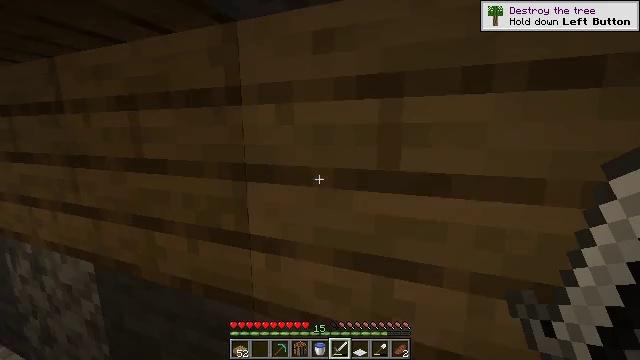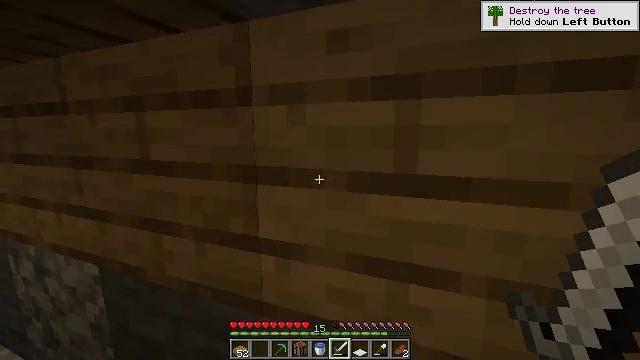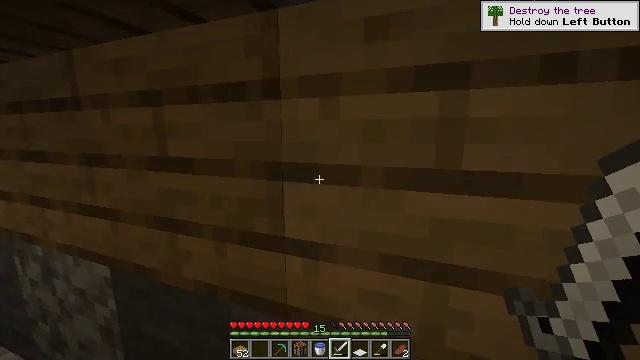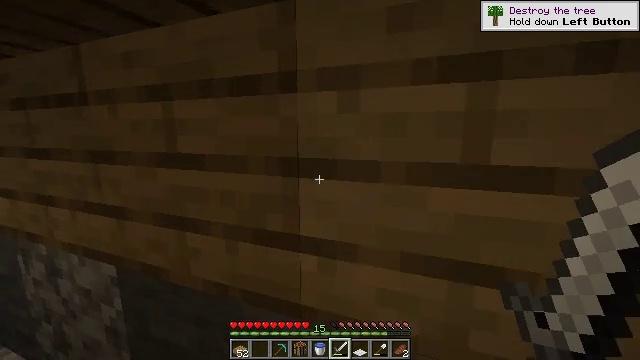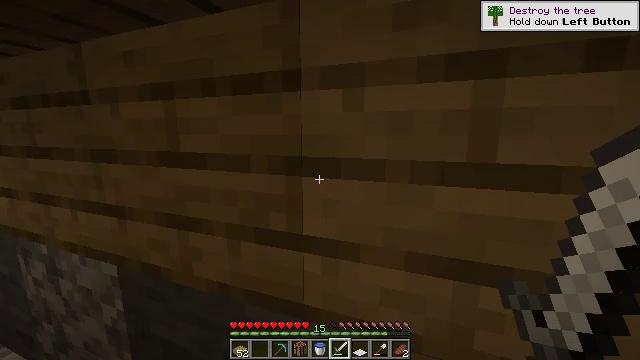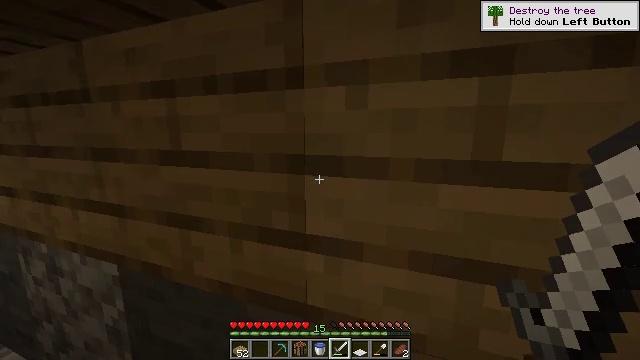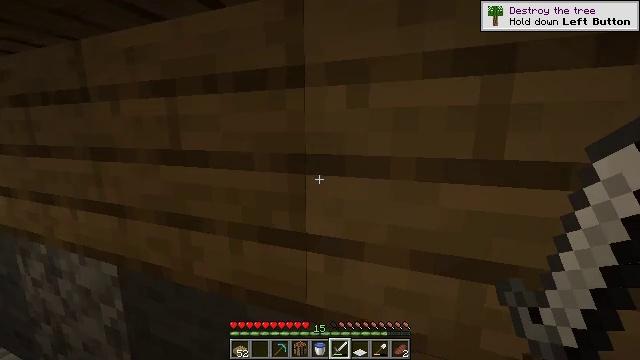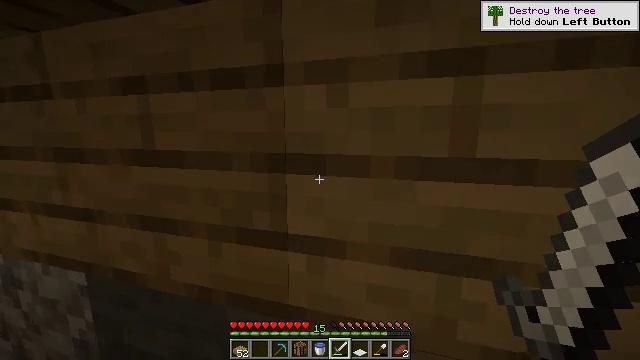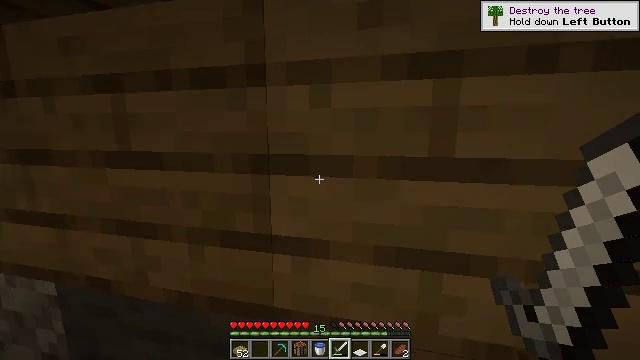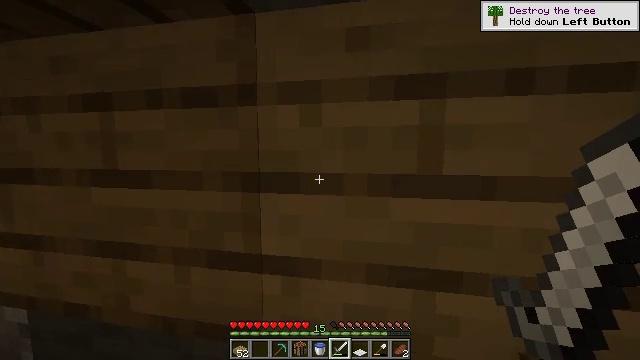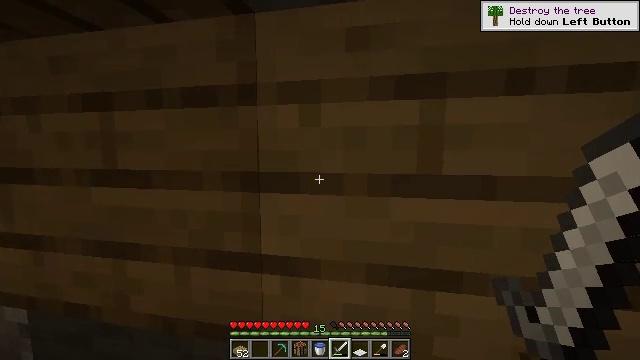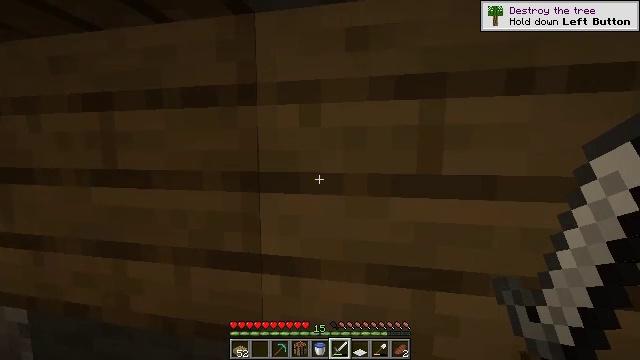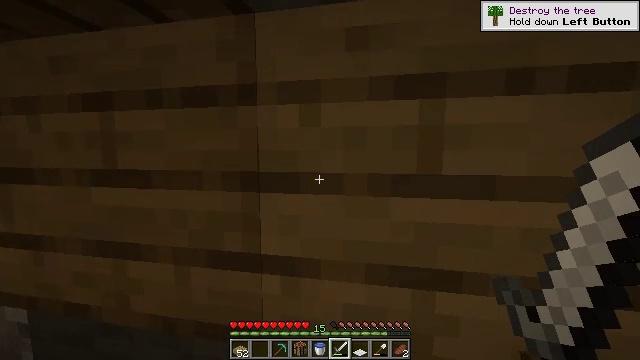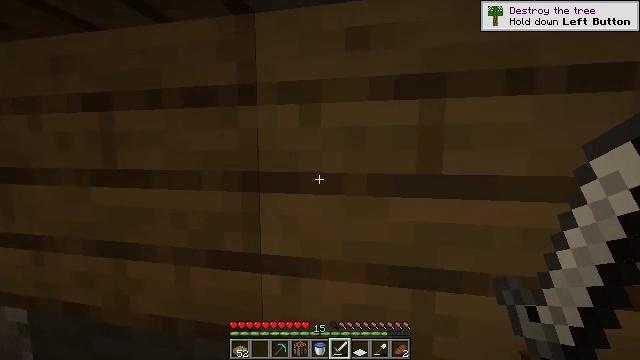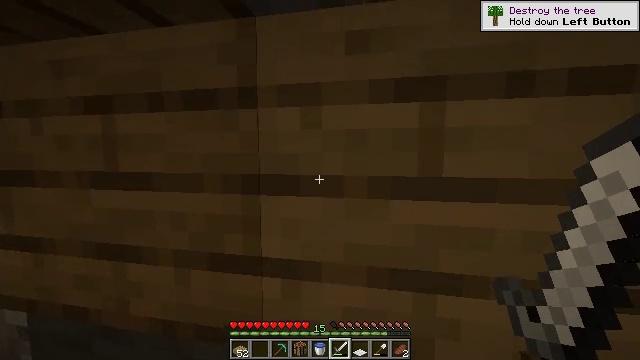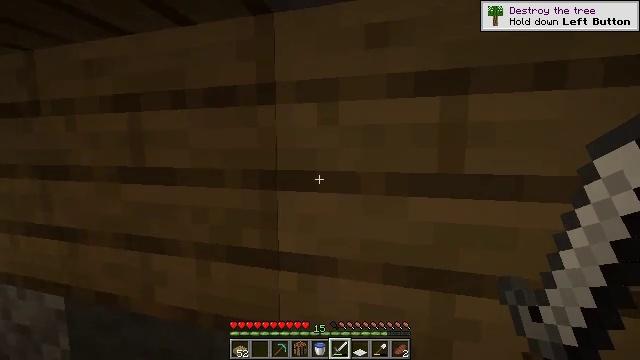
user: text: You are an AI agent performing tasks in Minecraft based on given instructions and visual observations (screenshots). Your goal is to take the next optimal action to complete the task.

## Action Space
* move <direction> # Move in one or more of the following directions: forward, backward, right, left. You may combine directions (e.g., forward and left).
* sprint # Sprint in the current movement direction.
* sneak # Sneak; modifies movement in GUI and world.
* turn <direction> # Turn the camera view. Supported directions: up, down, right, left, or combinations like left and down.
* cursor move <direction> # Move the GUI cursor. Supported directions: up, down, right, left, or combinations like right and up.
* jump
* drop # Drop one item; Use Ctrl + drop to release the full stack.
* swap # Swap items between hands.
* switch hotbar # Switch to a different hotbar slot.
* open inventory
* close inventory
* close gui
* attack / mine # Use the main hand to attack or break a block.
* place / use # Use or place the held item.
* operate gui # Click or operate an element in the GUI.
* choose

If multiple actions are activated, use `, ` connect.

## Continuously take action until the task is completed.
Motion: motion action
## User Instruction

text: Retrieve oak planks from the wooden block.
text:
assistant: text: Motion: no_op
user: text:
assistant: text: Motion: no_op
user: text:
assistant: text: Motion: no_op
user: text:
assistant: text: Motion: no_op
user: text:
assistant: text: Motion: no_op
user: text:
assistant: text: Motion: no_op
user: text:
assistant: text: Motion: turn right
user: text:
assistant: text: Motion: turn right
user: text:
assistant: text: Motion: turn right and up
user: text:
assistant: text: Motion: no_op
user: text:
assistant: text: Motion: no_op
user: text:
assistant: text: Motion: no_op
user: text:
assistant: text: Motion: no_op
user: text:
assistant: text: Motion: no_op
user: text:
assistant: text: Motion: turn left
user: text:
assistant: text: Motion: turn left and down
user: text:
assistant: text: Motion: turn left
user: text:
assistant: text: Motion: turn left
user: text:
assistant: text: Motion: turn left
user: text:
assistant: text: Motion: turn left
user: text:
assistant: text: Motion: turn left
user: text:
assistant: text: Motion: no_op
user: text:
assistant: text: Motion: no_op
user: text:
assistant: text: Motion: no_op
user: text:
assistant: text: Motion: no_op
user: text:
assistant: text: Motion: no_op
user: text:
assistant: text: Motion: no_op
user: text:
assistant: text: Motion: no_op
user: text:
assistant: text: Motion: no_op
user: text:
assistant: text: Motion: no_op